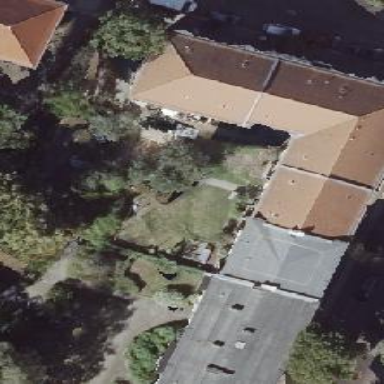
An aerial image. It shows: Hipped roof on apartment building.